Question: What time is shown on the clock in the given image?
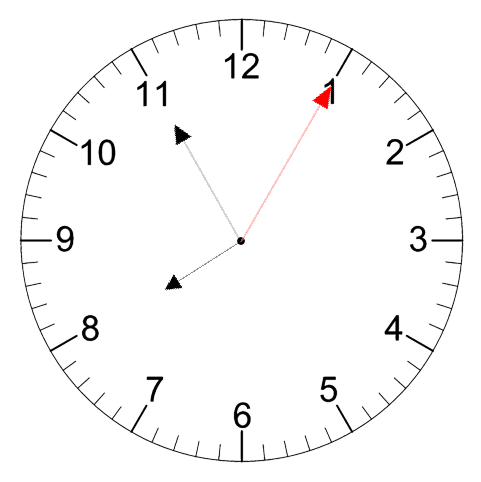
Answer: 07:55:05